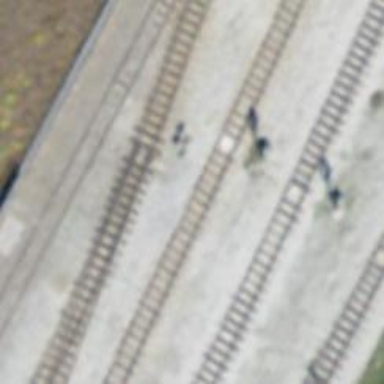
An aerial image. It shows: Narrow gauge railway siding with one track. The railway line is electrified with contact line.